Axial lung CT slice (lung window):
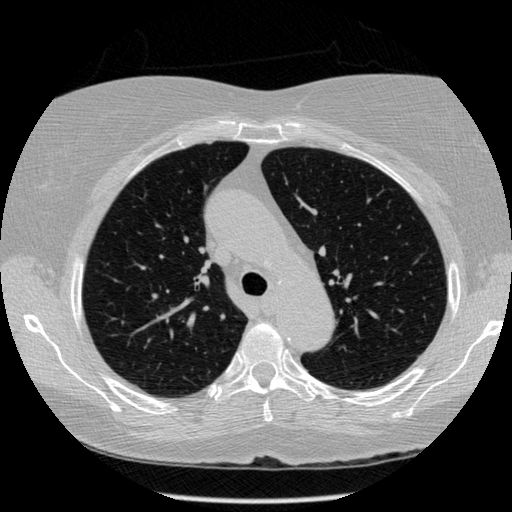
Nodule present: no